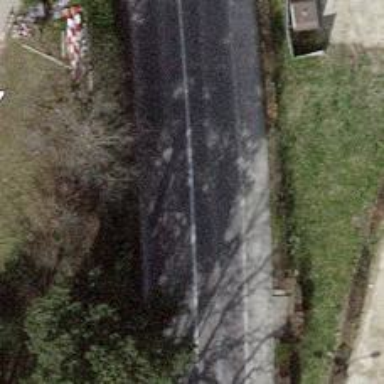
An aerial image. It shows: Secondary road with asphalt surface.